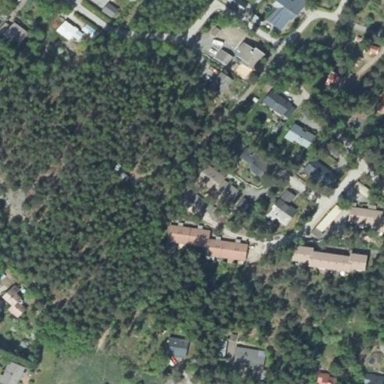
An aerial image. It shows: Park within forest area.